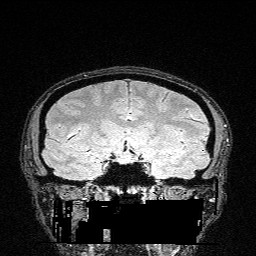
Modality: FLASH
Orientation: sagittal
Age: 24
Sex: female